Question: In short: How do I make a scrolling gameScene which is NOT infinite?
I'll try to explain what I want to achieve with an example: Hill Climb Race
In this game you drive a car (or any sort of crazy vehicle, actually ;)) up a hill.
Now there is one particular thing about the game that I can't get my head around:
It's pretty obvious that the tracks of each individual stage are NOT laid out randomly. i.e. the course of the track is always the same each time you play it.
What I want to learn is:
-
My game needs to scroll both axis (x,y). The players node starts in the center of the game area and can be moved around. There are some obstacles spread around in the area, some of which are not visible initially, because they lie at the edges of the 'game world'.

I suppose the easiest solution would be to use a big background node, but how will that affect the memory consumption of the game?Thanks for your help!
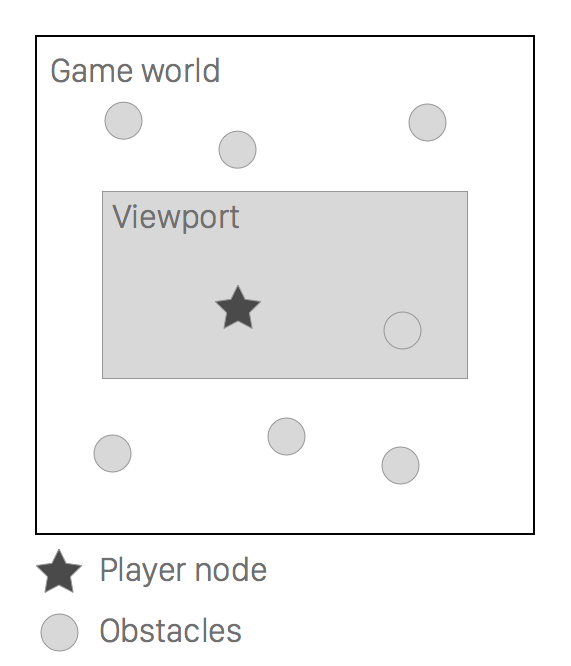
Answer: We built something like this into our <URL>. The trick is to add the object you want to follow to the background you want to scroll. This will also keep the background on screen.
'''
-(void)update
{
if (self.autoFollowNode)
{
self.position = CGPointMake(-self.autoFollowNode.position.x+self.scene.size.width/2, -self.autoFollowNode.position.y+self.scene.size.height/2);
//keep map from going off screen
CGPoint position = self.position;
if (position.x > 0)
position.x = 0;
if (position.y > 0)
position.y = 0;
//self.mapHeight*self.tileWidth gives you the size of the map in points
if (position.y < -self.mapHeight*self.tileWidth+self.scene.size.height)
position.y = -self.mapHeight*self.tileWidth+self.scene.size.height;
if (position.x < -self.mapWidth*self.tileWidth+self.scene.size.width)
position.x = -self.mapWidth*self.tileWidth+self.scene.size.width;
self.position = CGPointMake((int)(position.x), (int)(position.y));
}
}
'''
'self' in this case is the background and 'autoFollowNode' is the players. You could just use 'self.size.width' instead of 'self.mapHeight*self.tileWidth' Hopefully that makes sense and his helpful.